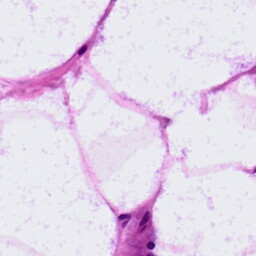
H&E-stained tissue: LymphNode